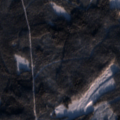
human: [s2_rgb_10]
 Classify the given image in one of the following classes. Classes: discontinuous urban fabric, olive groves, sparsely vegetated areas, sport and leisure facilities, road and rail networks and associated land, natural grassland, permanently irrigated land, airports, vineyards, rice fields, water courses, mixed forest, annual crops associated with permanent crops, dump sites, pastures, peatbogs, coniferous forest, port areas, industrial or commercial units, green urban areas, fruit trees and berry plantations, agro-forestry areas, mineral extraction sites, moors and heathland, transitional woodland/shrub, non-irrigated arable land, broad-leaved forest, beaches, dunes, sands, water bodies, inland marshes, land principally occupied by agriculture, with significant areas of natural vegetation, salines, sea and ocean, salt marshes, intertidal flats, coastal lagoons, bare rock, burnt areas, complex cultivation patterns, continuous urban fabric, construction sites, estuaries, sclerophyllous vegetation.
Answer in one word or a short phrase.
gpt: coniferous forest, transitional woodland/shrub